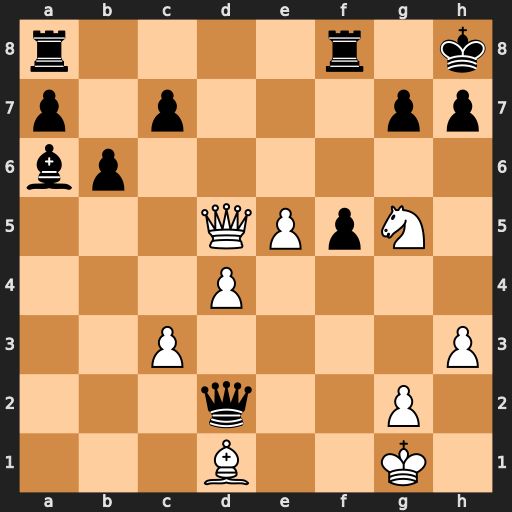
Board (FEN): r4r1k/p1p3pp/bp6/3QPpN1/3P4/2P4P/3q2P1/3B2K1
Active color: w
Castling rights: -
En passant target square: -
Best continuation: Nf7+ Rxf7 Qxa8+ Bc8 Qxc8+ Rf8 Qxf8#